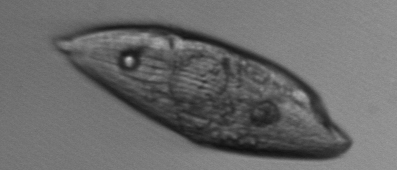
Label: Gyrodinium